Question: Basically I'm getting some data from a service and displaying the results in a listbox. The template for the items is using a grid. NOTE: If there is a better way let me know.
'''
<Grid>
<Grid.ColumnDefinitions>
<ColumnDefinition/>
<ColumnDefinition/>
</Grid.ColumnDefinitions>
<Image Grid.Column="0"/>
<TextBlock Grid.Column="1"/>
</Grid>
'''
The problem is, that sometimes an image is not returned. In that case the column for the image should collapse and the text column should take up the full width.

I've tried a couple of different ways already with no luck. How can I collapse this column when no image is returned?
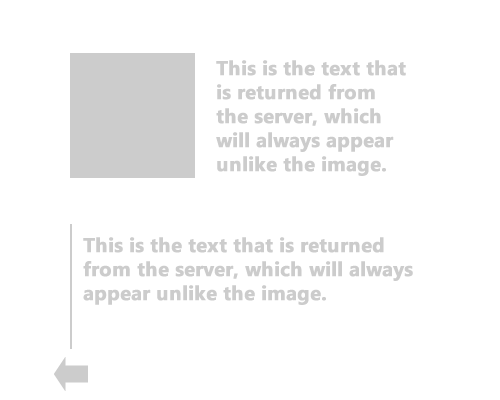
Answer: '''
<Grid>
<Grid.ColumnDefinitions>
<ColumnDefinition Width="Auto"/>
<ColumnDefinition Width="*"/>
</Grid.ColumnDefinitions>
<Image Grid.Column="0"/>
<TextBlock Grid.Column="1"/>
</Grid>
'''
Setting the image column width to auto will resize the column width according to the image size. If there is no image the size will be set to 0. The text column is set to '*', this way it always takes all the available space.
Note: If your images are big, you may need to set 'MaxWidth' as well.